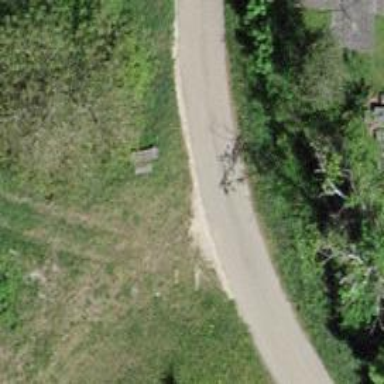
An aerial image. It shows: Bench.